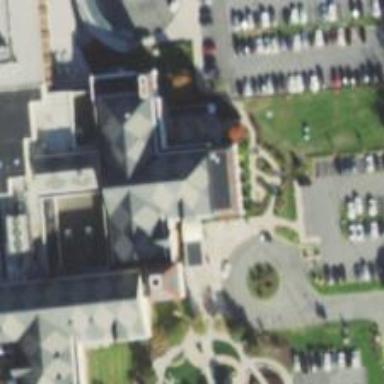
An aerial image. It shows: Healthcare facility identified as hospital.